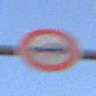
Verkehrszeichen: VerbotPersonenkraftwagen
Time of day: SunriseSunset
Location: Outdoor (Urban)
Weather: Clear
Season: NotSpecified
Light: Natural